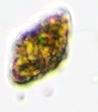
Label: Akashiwo